Aerial crown-view tile of a tropical tree (Barro Colorado Island, Panama), acquired 20250217:
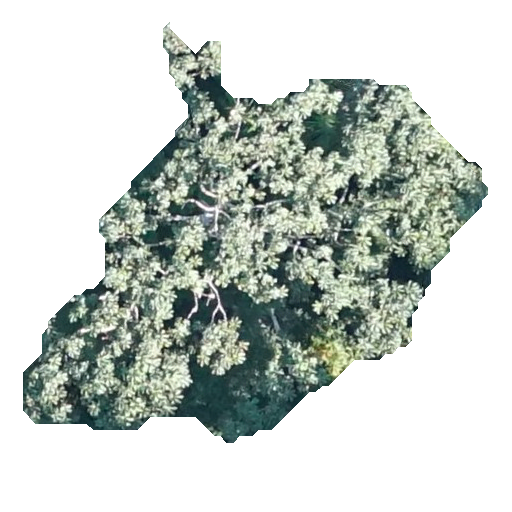
Species: Cecropia insignis
GBIF accepted scientific name: Cecropia insignis
Crown area: 159.985 m²